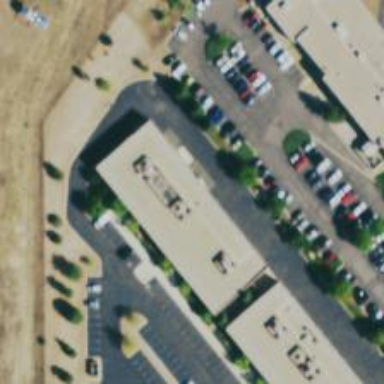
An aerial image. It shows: Industrial building.